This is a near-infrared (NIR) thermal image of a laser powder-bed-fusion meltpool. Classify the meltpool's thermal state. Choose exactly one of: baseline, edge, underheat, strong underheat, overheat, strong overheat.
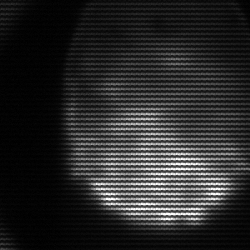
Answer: edge